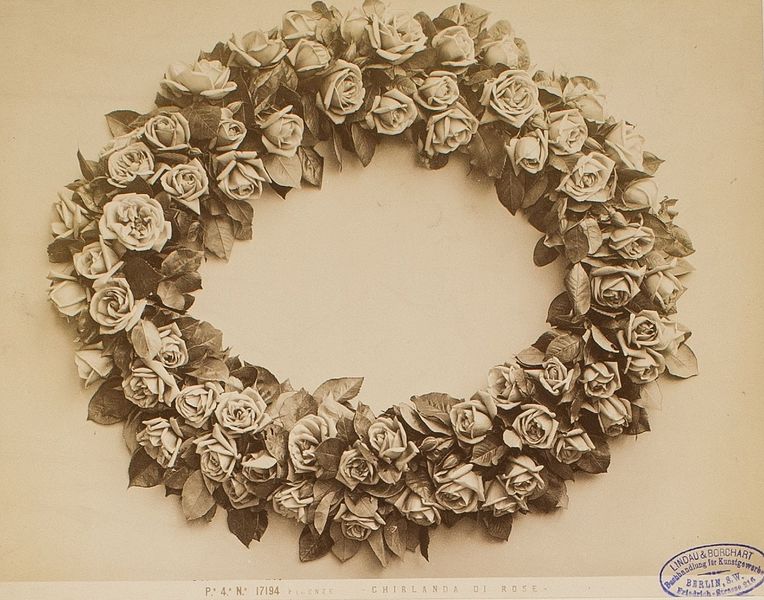
Titel: P. 4. N.&#xB0; 17194 FIRENZE - GHIRLANDA DI ROSE -
Künstler: Fratelli Alinari
Standort: Hamburg
Institution: Museum für Kunst und Gewerbe Hamburg
Schlagwörter: rose, foto, fotografie, photographie, photo, karton, blumenkranz, albumin, lichtbild, sachfotografie, bildwerke, angewandte und bildende kunst, hessische systematik, schwarzweißpositivverfahren, silbersalzverfahren, schwarzweißfotografie, objektstudien, sachphotographie, albuminpapier, pflanzenfotografie